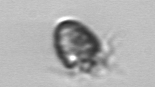
Label: Ciliophora